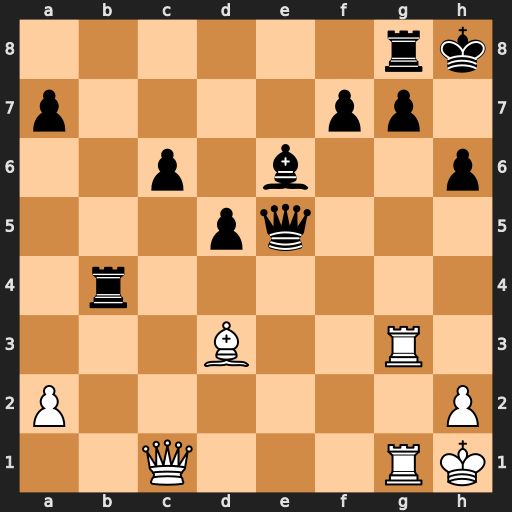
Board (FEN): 6rk/p4pp1/2p1b2p/3pq3/1r6/3B2R1/P6P/2Q3RK
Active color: w
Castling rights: -
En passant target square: -
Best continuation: Qxh6+ gxh6 Rxg8#